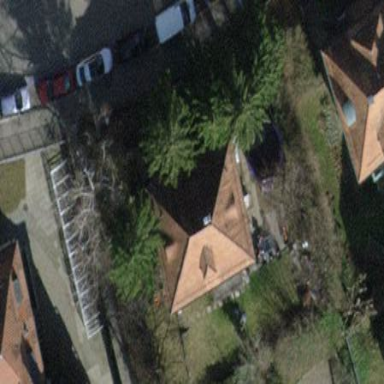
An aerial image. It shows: Detached building.